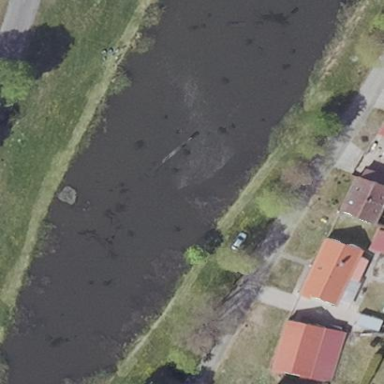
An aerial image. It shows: Peaceful pond surrounded by nature.